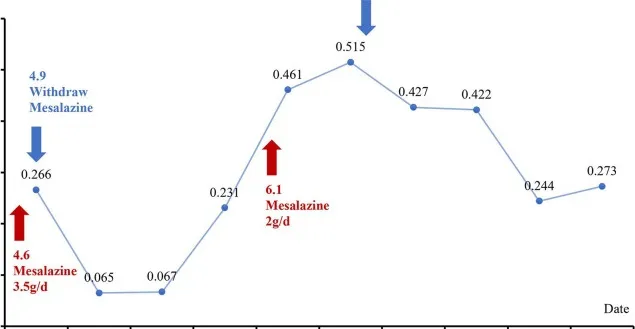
Changes in renal function and the pediatric ulcerative colitis activity index (PUCAI) score over time with the treatment of mesalazine.
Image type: pathology (immunostaining)